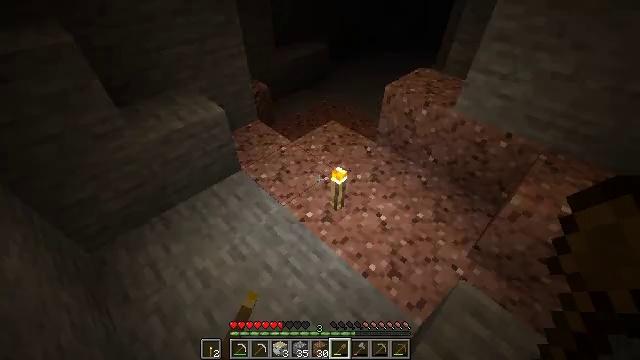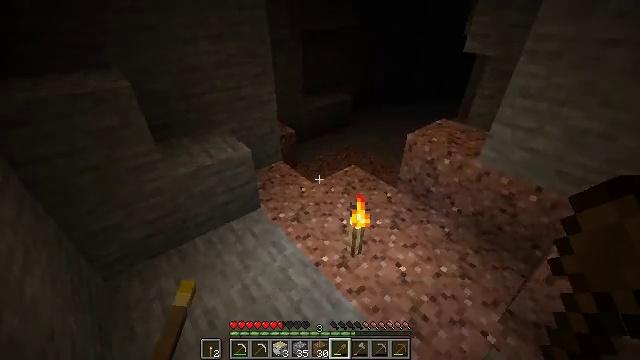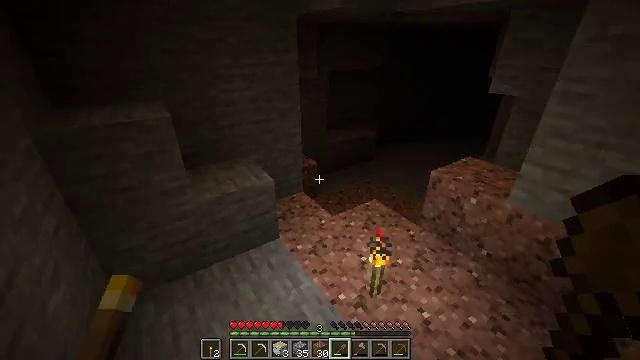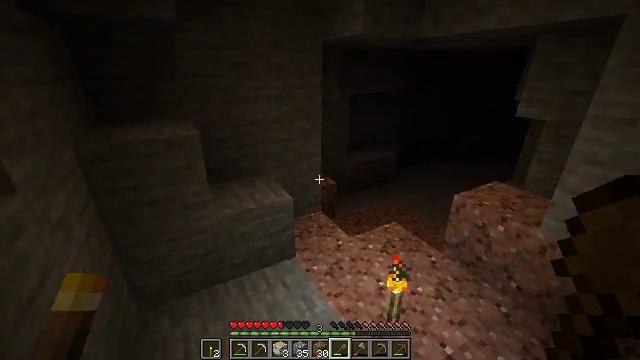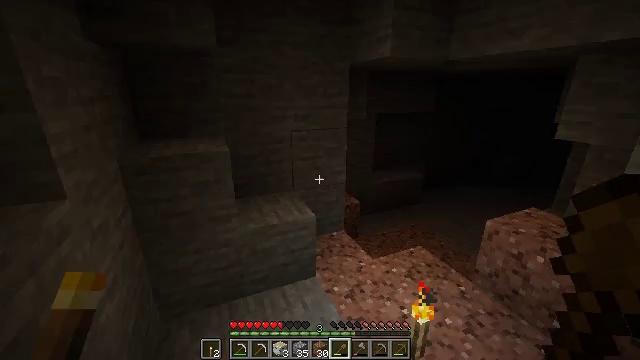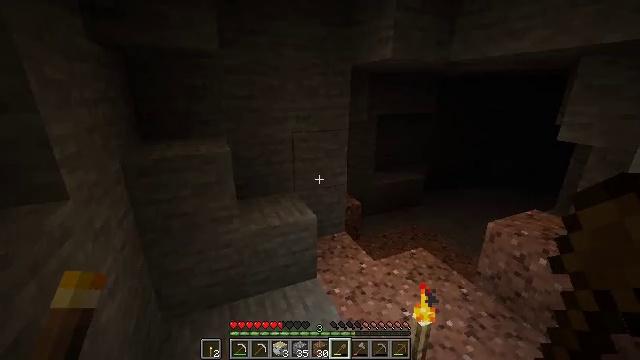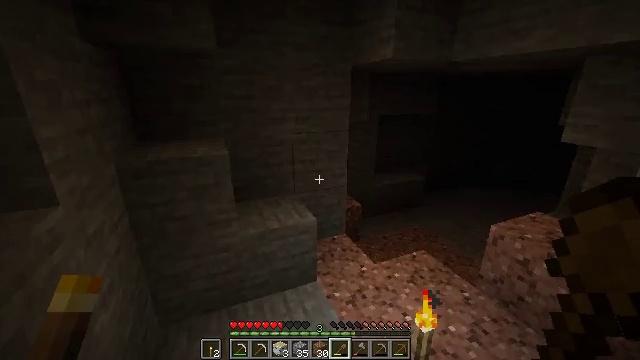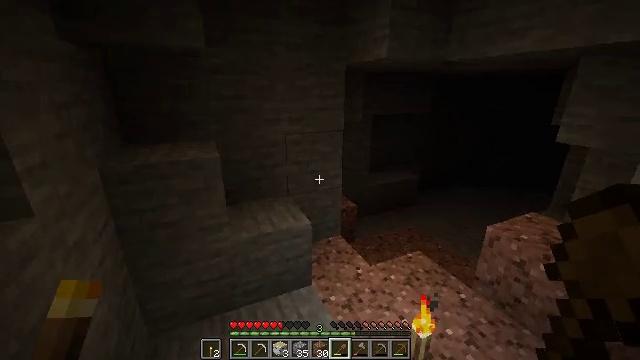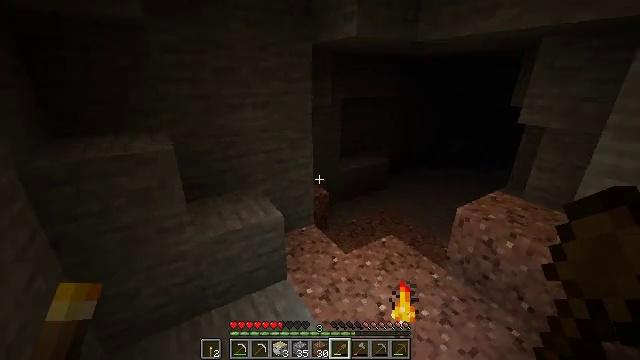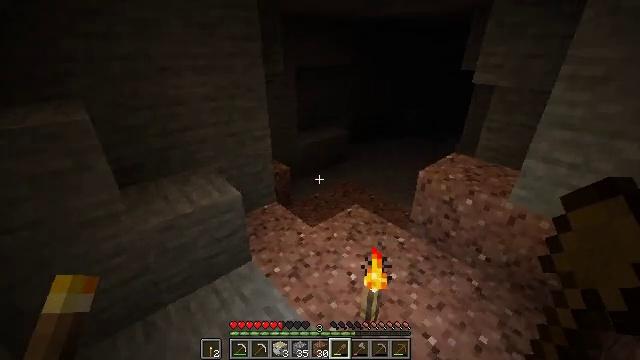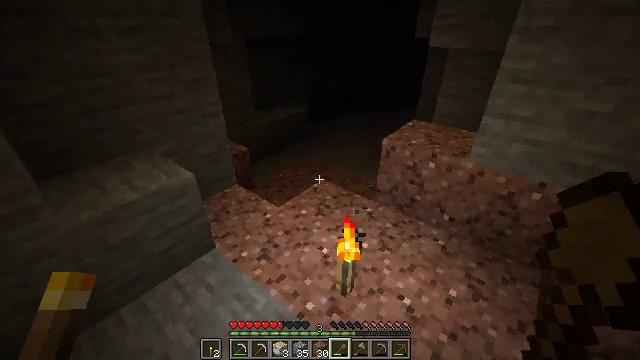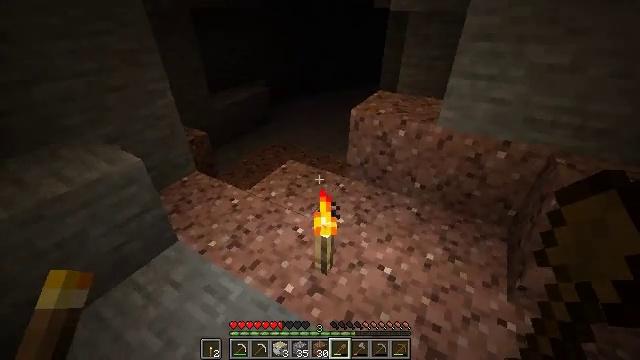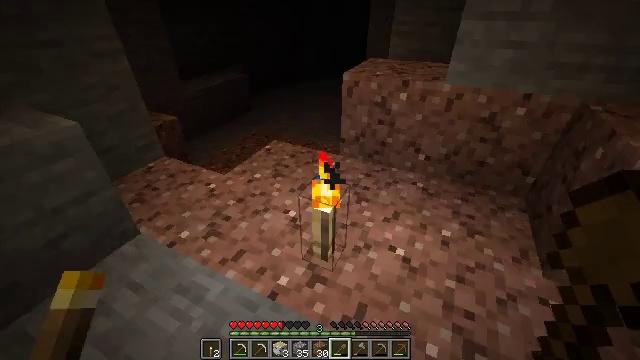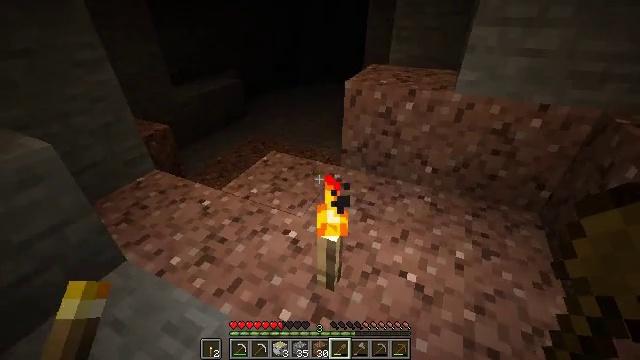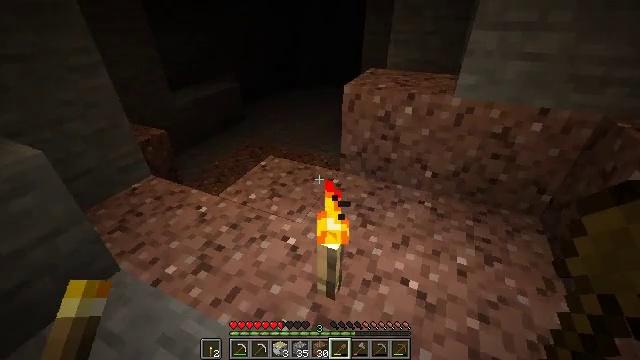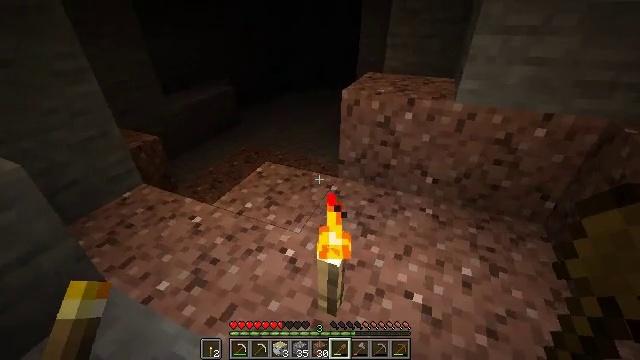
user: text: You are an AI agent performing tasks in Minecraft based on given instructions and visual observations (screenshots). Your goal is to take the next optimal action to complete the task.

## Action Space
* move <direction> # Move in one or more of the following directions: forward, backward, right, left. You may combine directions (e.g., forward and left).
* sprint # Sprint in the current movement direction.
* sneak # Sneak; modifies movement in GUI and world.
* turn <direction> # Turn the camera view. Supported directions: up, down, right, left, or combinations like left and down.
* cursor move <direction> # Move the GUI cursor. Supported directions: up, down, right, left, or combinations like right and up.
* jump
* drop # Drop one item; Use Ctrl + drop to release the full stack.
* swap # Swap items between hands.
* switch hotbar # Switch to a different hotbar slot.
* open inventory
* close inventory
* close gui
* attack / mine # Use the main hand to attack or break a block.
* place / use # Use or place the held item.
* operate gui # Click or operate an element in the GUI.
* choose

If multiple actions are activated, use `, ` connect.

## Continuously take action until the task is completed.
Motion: motion action
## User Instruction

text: Retrieve the torch.
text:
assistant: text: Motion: turn left and up
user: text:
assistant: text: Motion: turn left and up
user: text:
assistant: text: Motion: turn left and up
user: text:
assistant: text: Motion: turn left and up
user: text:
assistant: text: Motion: no_op
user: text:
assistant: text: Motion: move forward
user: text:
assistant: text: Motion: move forward, turn right
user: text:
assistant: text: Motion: move forward, turn right and down
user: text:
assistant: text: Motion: move forward, turn right and down
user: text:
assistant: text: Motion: move forward, turn right and down
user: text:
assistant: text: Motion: move forward, turn right and down
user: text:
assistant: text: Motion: move forward, turn right
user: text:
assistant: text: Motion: move forward, turn right
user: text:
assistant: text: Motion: no_op
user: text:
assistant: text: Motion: turn right
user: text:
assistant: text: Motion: no_op
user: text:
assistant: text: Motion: no_op
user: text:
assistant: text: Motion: turn right and down
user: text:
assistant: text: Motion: turn right and down
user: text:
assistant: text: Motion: turn right and down
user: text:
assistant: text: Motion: turn down
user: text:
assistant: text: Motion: turn down
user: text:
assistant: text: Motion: turn down
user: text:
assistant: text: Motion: no_op
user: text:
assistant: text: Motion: turn left
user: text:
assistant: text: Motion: no_op
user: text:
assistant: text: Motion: attack / mine
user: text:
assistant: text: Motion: attack / mine
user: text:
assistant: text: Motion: no_op
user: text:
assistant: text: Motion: move forward, turn left and up